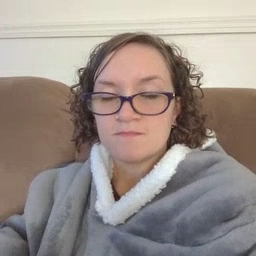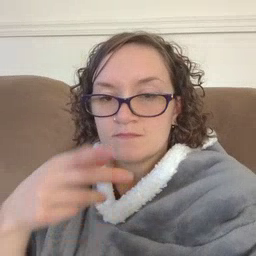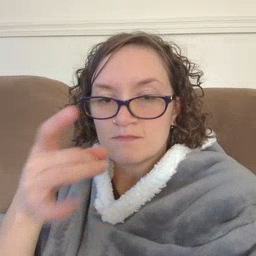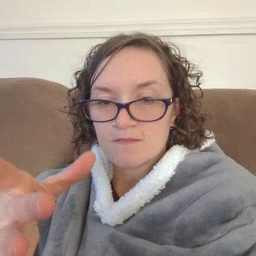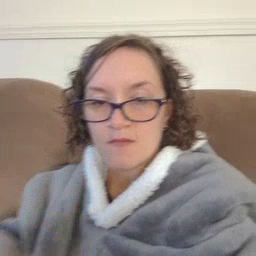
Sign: hate